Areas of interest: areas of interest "Dingzhuang Resettlement Community"
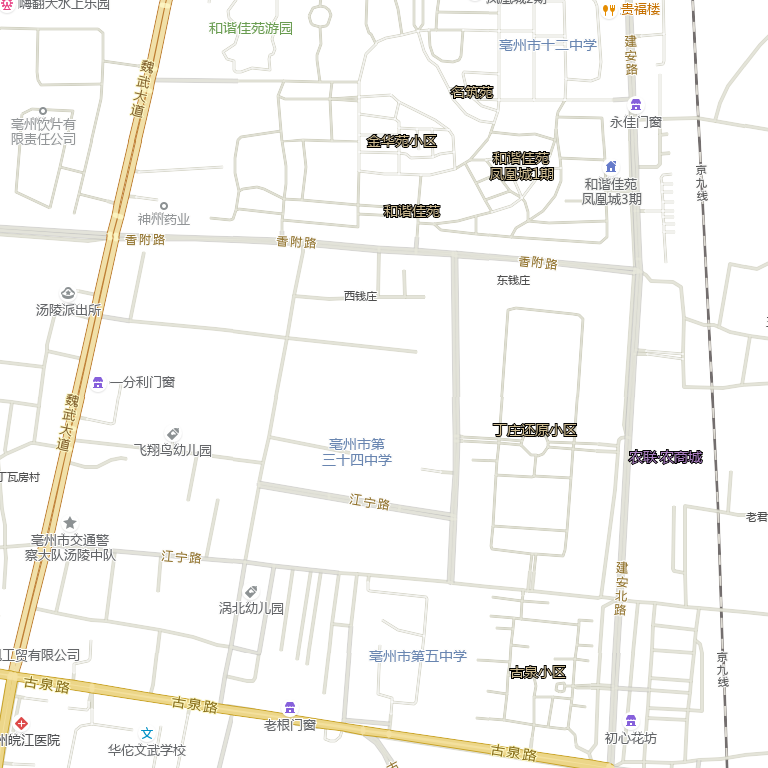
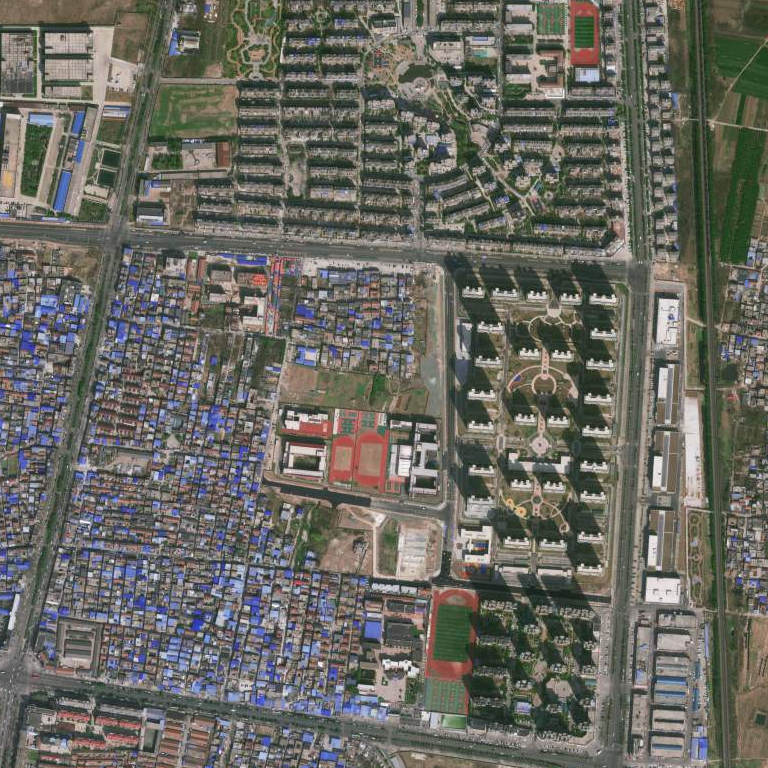